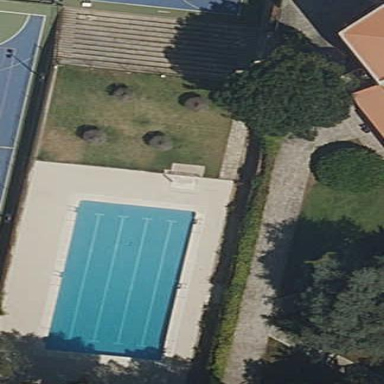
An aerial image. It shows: Swimming pool area designated for leisure and sports activities.